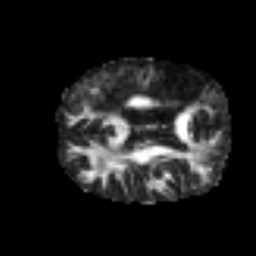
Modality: FA
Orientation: axial
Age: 49
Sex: male
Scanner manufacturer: siemens
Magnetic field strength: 3 T
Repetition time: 6.1 s
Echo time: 0.101 s